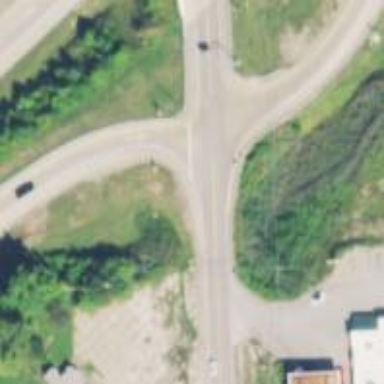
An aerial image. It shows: Stop road.